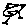
Label: bird